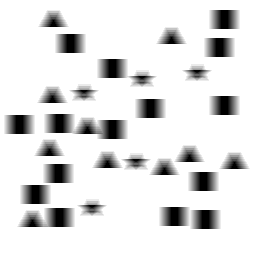
Squares: 15
Triangles: 10
Stars: 5
Total shapes: 30